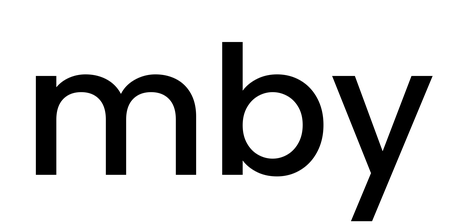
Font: Poppins-Medium